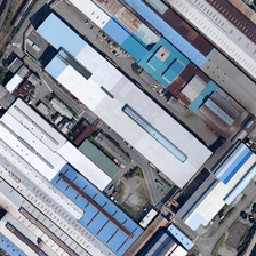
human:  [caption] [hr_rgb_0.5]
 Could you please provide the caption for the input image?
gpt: Many large factories have been built in the factory.

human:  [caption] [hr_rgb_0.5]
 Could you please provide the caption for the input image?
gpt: Many large factories are being built in factories.

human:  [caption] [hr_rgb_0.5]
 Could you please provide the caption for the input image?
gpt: many large factories are built in the factory.

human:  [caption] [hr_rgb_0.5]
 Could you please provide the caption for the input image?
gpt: Many large factories are built in factories

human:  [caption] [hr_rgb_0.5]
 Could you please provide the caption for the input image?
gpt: Many large factories are built in the factory.